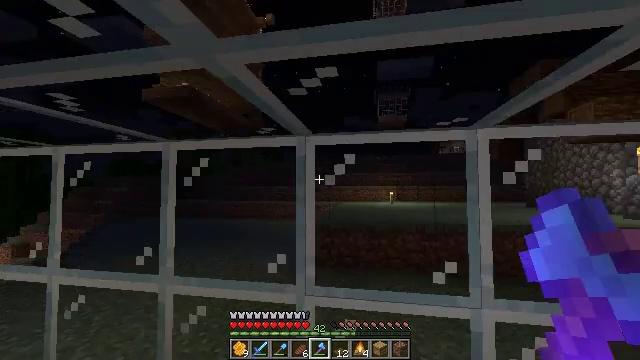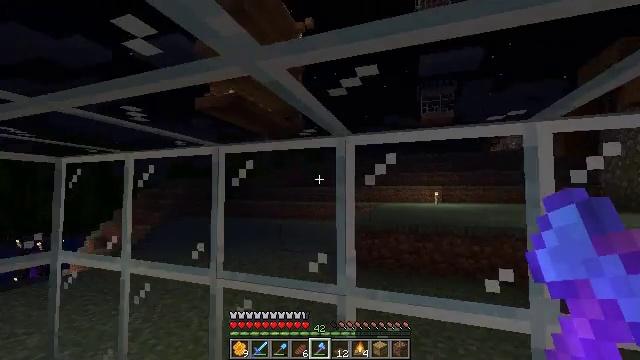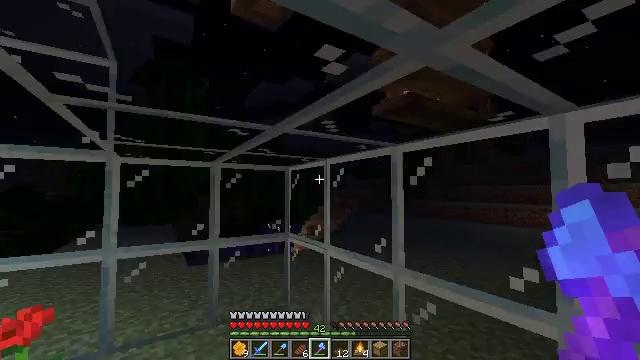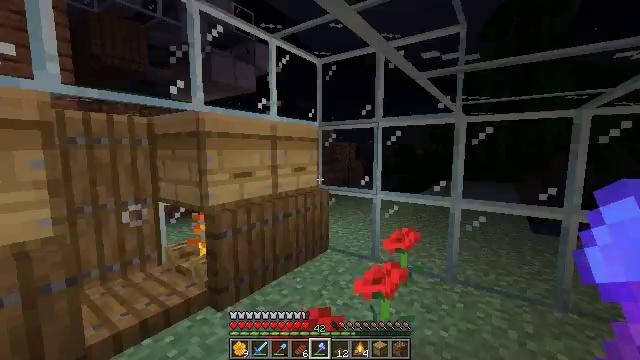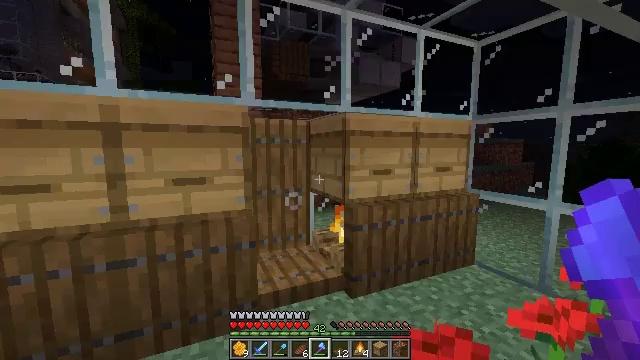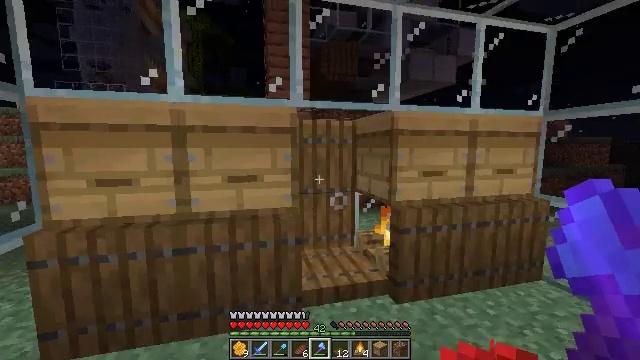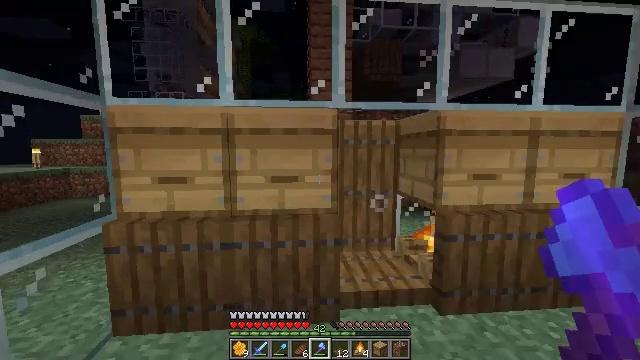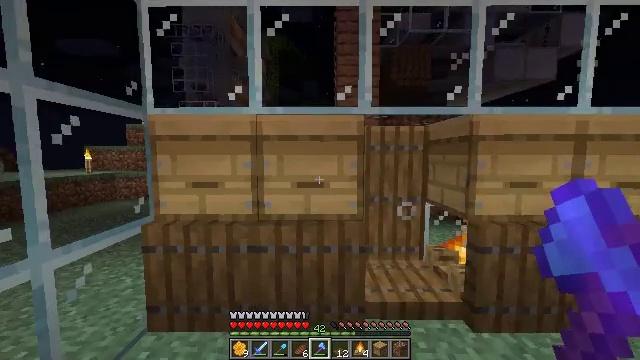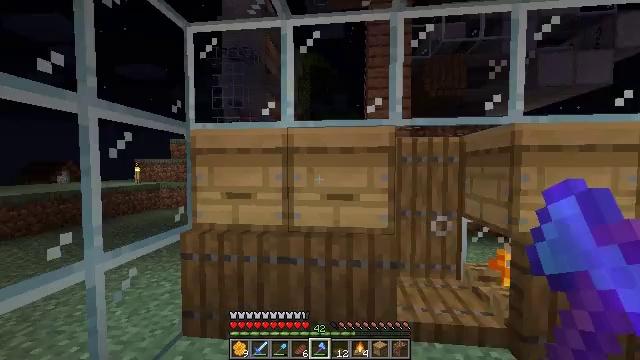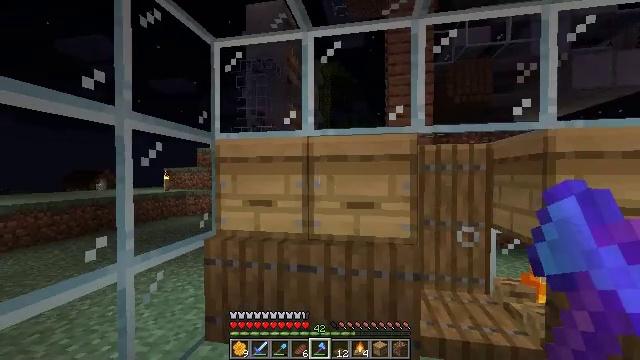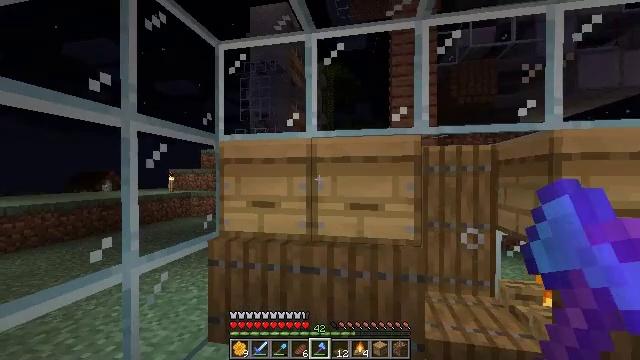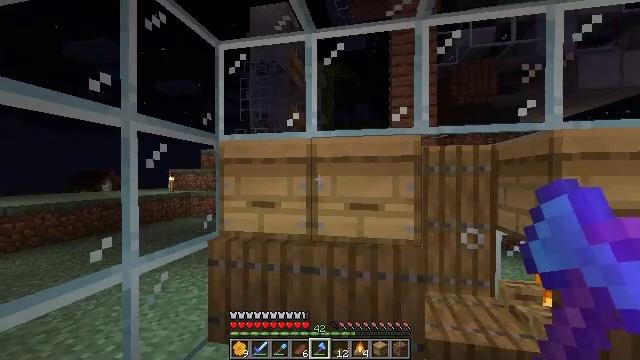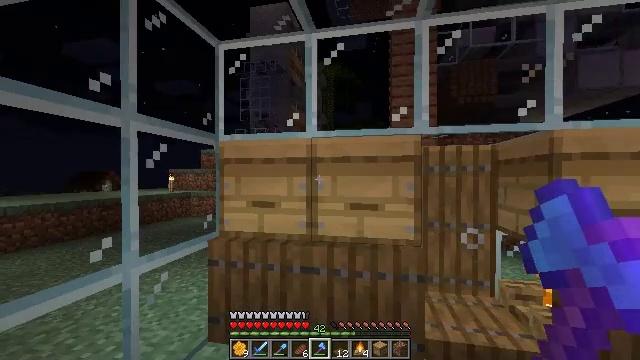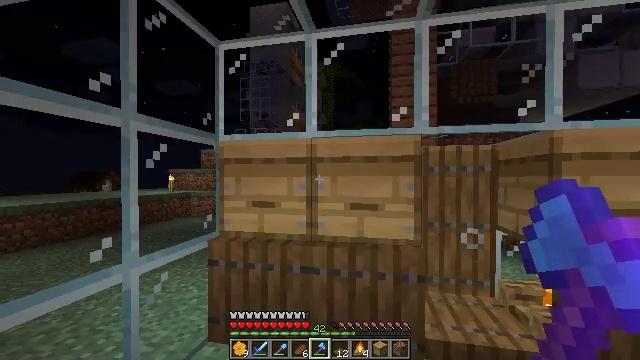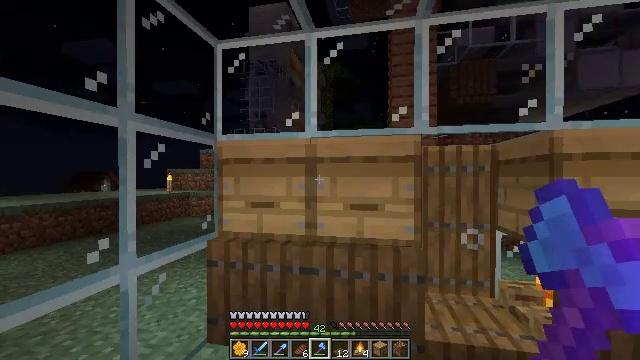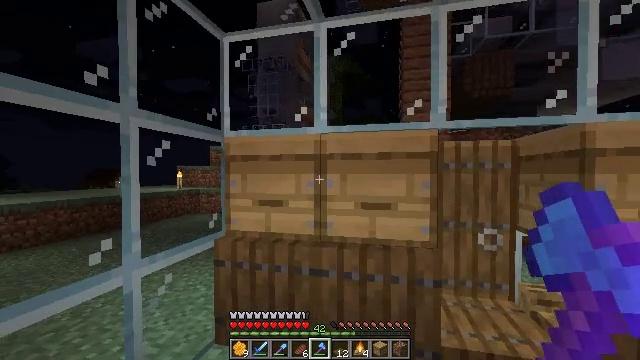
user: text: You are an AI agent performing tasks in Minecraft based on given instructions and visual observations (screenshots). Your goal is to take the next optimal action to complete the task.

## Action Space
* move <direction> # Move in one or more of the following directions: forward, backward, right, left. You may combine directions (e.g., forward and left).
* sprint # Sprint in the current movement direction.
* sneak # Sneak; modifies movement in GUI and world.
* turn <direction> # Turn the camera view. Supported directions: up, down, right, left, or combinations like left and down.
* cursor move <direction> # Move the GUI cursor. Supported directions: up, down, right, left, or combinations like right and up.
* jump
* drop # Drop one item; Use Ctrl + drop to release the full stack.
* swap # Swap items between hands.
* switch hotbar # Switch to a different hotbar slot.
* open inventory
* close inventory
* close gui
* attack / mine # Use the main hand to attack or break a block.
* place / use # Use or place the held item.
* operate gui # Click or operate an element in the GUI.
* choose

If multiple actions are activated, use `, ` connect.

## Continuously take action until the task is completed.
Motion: motion action
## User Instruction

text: Collect the beehive for bees.
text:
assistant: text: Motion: turn left
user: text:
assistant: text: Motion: turn left
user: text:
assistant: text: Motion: turn left and down
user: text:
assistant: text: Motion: turn left
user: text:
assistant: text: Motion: turn left
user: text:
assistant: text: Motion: turn left
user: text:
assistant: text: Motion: turn left and up
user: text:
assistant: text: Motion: turn left and up
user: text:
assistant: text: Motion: turn left and up
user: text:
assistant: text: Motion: no_op
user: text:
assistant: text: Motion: no_op
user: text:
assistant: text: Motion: no_op
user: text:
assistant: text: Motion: no_op
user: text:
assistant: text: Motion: move forward
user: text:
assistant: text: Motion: move forward, turn left
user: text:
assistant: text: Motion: move forward, turn left and down
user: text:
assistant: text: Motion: move forward, turn left and down
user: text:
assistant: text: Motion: move forward
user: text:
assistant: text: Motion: move forward
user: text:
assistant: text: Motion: move forward
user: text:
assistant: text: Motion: turn right, attack / mine
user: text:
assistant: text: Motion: turn right, attack / mine
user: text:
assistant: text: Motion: attack / mine
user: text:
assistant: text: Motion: attack / mine
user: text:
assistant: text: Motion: attack / mine
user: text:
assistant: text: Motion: attack / mine
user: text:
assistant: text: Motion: attack / mine
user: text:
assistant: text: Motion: turn right, attack / mine
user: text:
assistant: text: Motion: turn right, attack / mine
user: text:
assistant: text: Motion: turn right, attack / mine